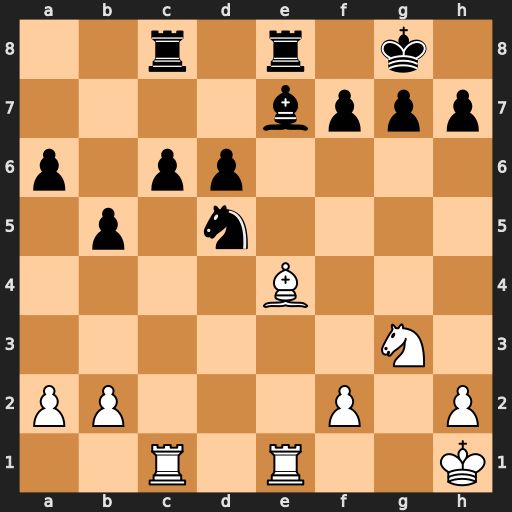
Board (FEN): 2r1r1k1/4bppp/p1pp4/1p1n4/4B3/6N1/PP3P1P/2R1R2K
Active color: w
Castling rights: -
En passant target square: -
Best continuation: Bxd5 cxd5 Rxc8 Rxc8 Rxe7